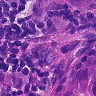
Metastatic tissue present: yes